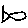
Label: fish